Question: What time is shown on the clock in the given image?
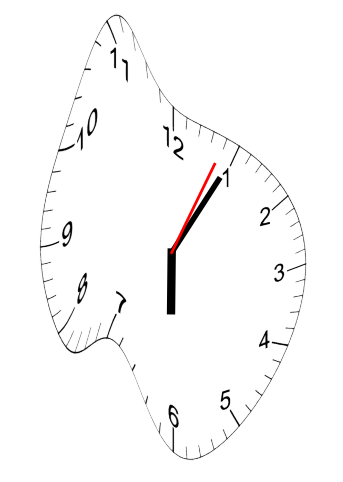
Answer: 06:05:04